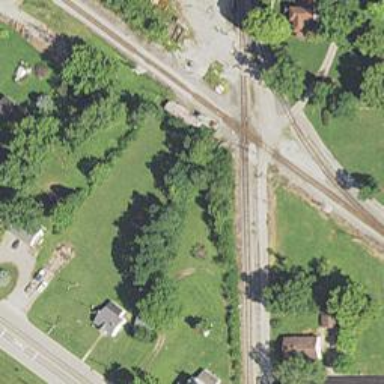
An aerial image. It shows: Railway crossing.